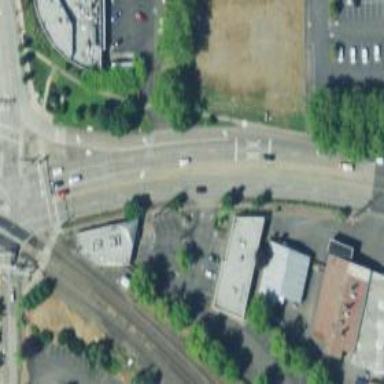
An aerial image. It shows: Primary highway with separate sidewalk.